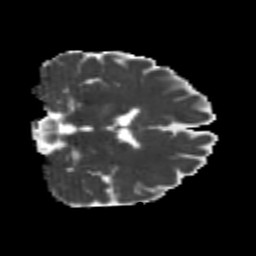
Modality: MD
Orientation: coronal
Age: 21
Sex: male
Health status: healthy
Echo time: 0.074 s